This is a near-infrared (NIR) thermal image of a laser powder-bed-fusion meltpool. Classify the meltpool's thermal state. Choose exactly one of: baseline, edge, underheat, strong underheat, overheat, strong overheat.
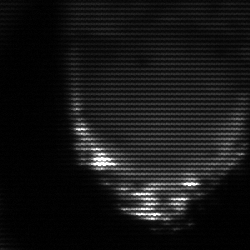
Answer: edge